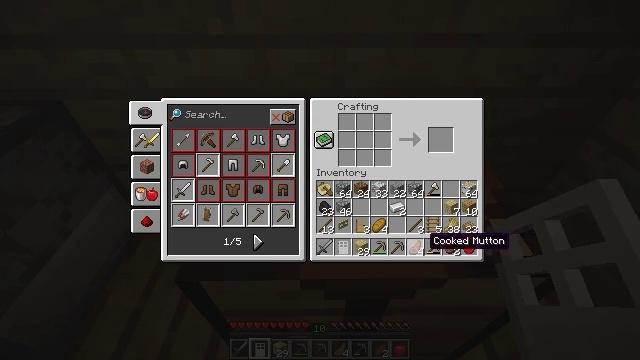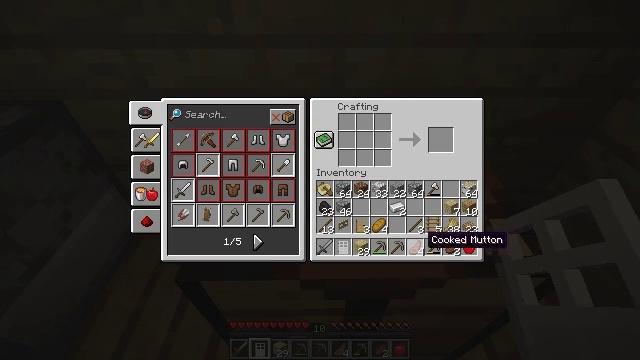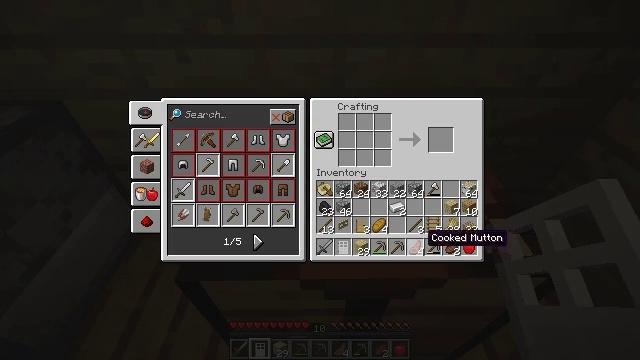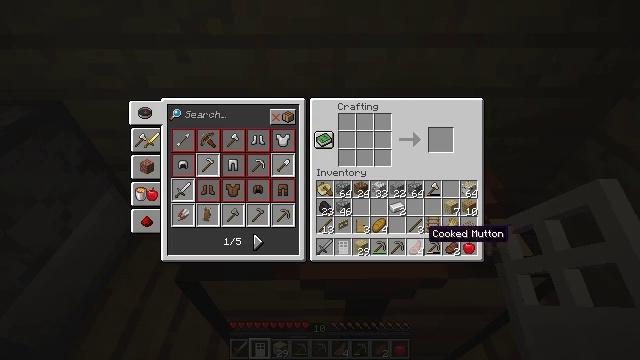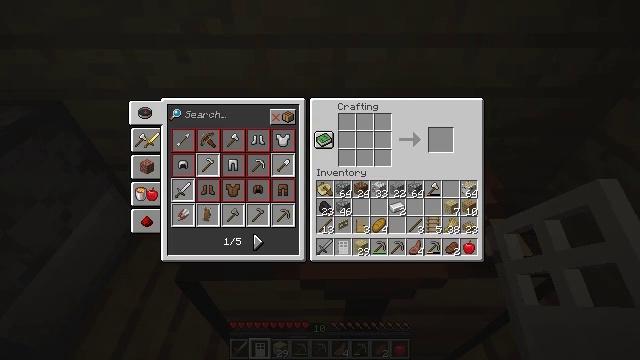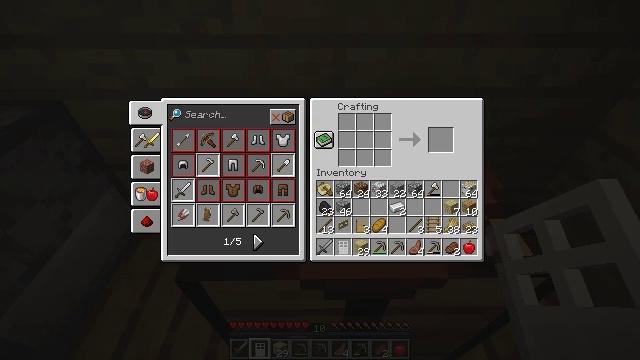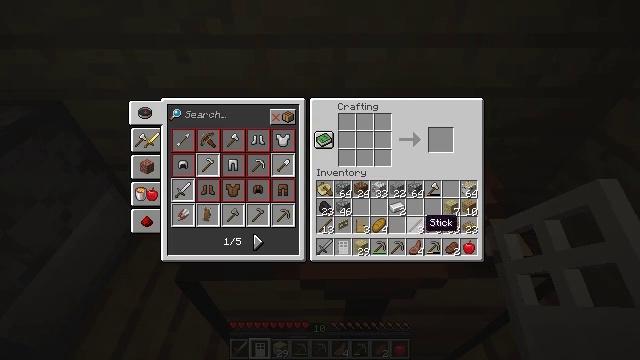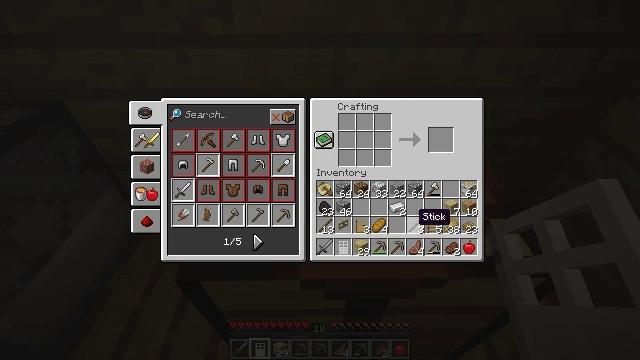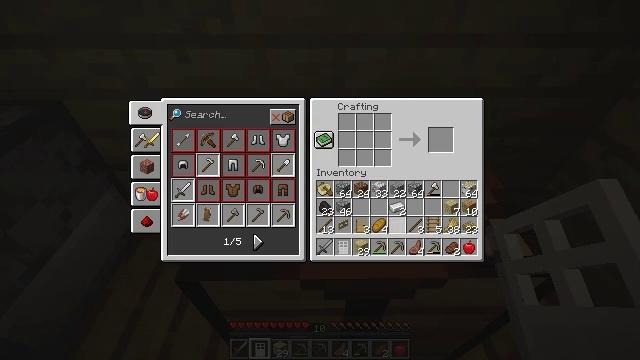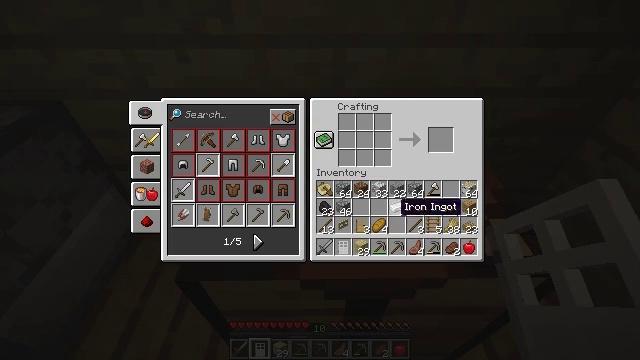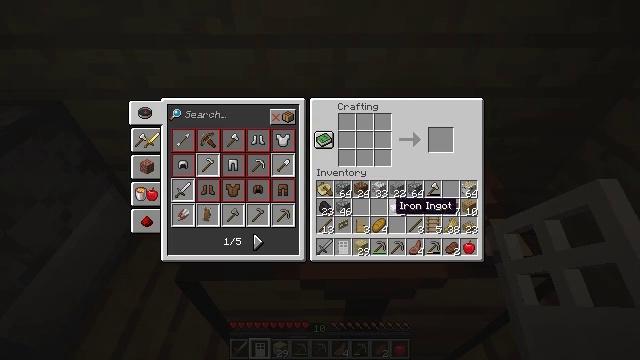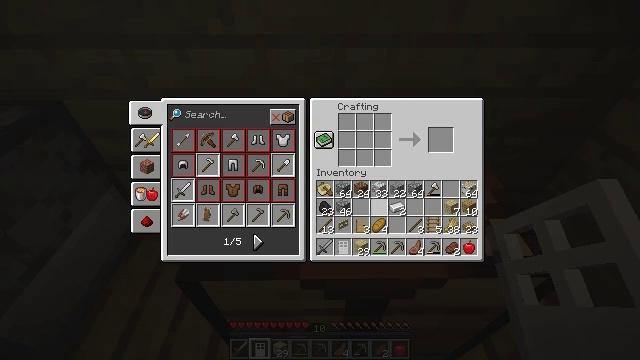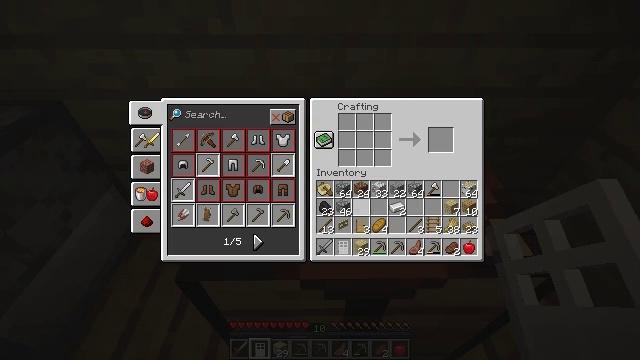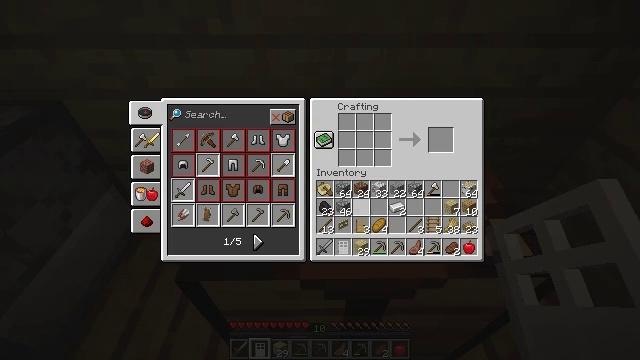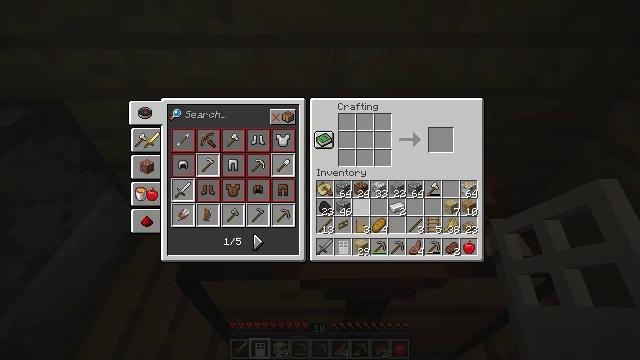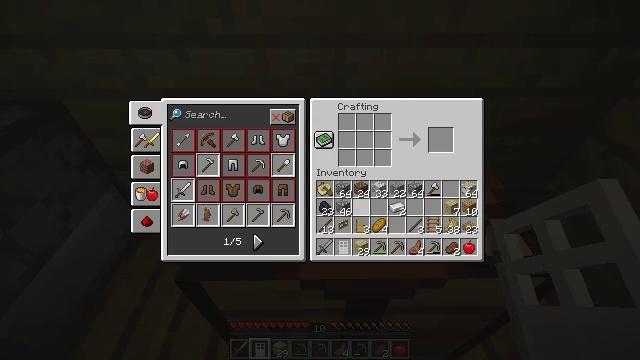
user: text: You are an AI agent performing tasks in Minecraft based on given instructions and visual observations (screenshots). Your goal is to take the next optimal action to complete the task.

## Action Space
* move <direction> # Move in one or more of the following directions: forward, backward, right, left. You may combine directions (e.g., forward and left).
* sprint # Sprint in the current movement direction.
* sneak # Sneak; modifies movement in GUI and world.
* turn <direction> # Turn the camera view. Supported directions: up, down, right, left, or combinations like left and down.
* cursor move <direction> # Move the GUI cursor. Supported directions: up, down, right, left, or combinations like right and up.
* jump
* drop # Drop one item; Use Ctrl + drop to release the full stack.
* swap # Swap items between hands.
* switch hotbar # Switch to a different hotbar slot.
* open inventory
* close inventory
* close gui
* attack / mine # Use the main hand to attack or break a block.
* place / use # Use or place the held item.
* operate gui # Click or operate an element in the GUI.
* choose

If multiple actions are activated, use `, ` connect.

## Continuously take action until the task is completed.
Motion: motion action
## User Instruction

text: Open the crafting grid to make a birch button.
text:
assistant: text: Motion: no_op
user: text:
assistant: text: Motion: no_op
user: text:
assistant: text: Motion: no_op
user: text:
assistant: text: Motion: cursor move up
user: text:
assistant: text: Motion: no_op
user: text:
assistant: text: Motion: no_op
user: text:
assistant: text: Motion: cursor move left
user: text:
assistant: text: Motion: cursor move left
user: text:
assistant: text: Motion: cursor move left
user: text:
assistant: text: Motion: no_op
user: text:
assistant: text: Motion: cursor move left
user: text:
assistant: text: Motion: cursor move left
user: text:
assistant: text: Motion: no_op
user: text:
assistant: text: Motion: no_op
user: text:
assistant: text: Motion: no_op
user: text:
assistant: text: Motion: no_op
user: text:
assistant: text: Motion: no_op
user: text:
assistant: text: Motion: no_op
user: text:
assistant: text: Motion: no_op
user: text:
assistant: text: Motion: no_op
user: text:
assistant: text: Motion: no_op
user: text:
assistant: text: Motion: no_op
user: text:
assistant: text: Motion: no_op
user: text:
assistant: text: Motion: no_op
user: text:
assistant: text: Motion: no_op
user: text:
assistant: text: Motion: no_op
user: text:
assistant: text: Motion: no_op
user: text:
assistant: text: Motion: no_op
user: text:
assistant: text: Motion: no_op
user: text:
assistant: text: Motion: no_op